Question: I am using the GAMA framework for agent based modeling, which relies on Eclipse Indigo SR2. I was not sure if this was a GAMA issue or an Eclipse issue, so I am posting to both the GAMA help as well as Stackoverflow.
So I am using Eclipse Indigo Modeling Framework and I cannot seem to load the .product file for the Plugin. Whenever I try and load it, it just shows "unable to open editor" in the Product Configuration Editor window. There is really no message or error indicated, so I am not sure how to debug this one. I thought I might be missing a plugin, but it seems that the GAMA svn project will download all of the plugins necessary. Any suggestions would be appreciated. I have included a picture to demonstrate the issue.

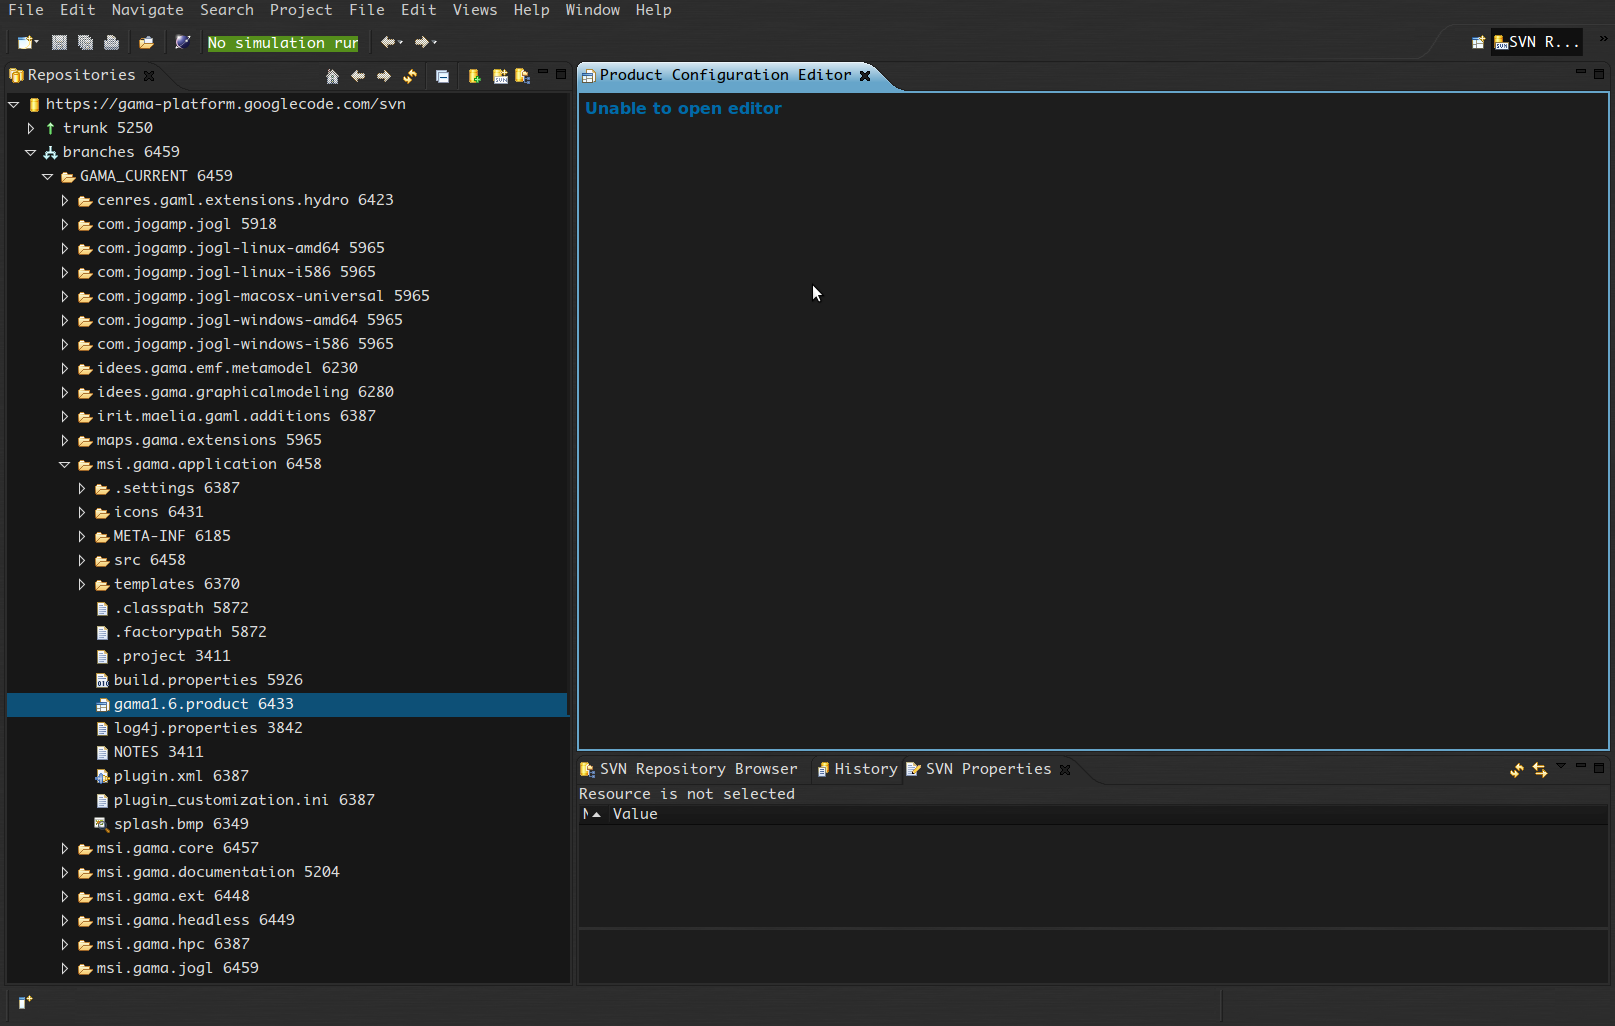
Answer: Figured this one out. In this case, you need to click on the Java perspective before it will work. So the omission was simply changing the perspective. Good lesson though.